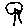
Label: tree